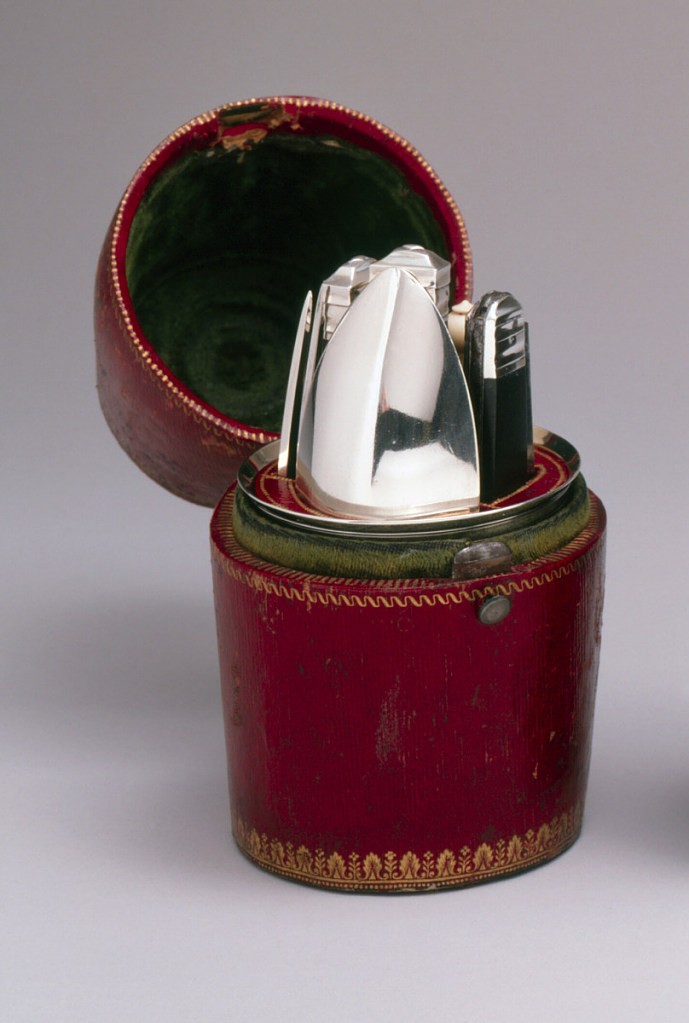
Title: Cup
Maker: Gavet Coutelier, France
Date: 1809–19
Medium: Silver
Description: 1985-103-281-a/j: Red leather holder with tooled gold borders and ve...;     1985-103-281-a: Barrel-shaped red leather case with stamped gold d...;     1985-103-281-b: Plain silver cup with flaring rim, decorated with ...;     1985-103-281-c: Red leather holder with stamped gold decorations f...;     1985-103-281-d: Blade has straight sides, upper edge tapering towa...;     1985-103-281-e: Oval spoon-bowl with pointed tip, flat slightly ta...;     1985-103-281-f: Fork has four slightly curved tines, rounded shoul...;     1985-103-281-g: Small cork screw with knob on top with hole throug...;     1985-103-281-h: Cylindrical horn and ivory container consisting th...;     1985-103-281-i: Cylindrical horn and ivory container consisting th...;     1985-103-281-j: Cylindrical horn and ivory container consisting th...